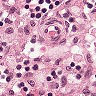
Metastatic tissue present: no